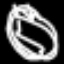
Label: donut